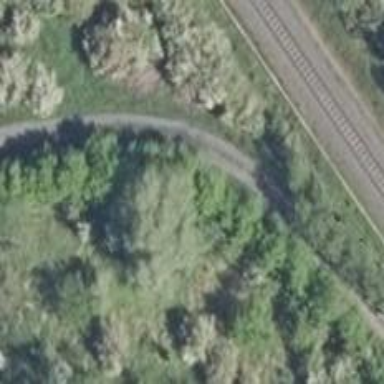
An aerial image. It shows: Grass track with Grade 4 tracktype.